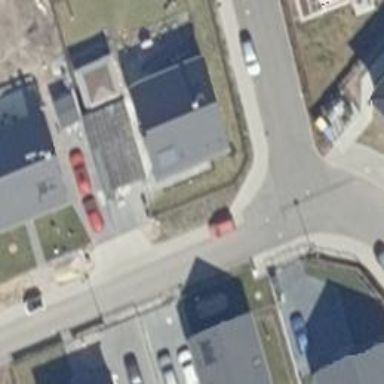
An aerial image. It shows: Residential road with asphalt surface. There is sidewalk on the left side. The parking lane on the left is parallel-oriented.